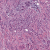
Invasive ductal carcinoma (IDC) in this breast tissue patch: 1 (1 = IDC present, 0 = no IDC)